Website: home-depot
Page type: account-dashboard
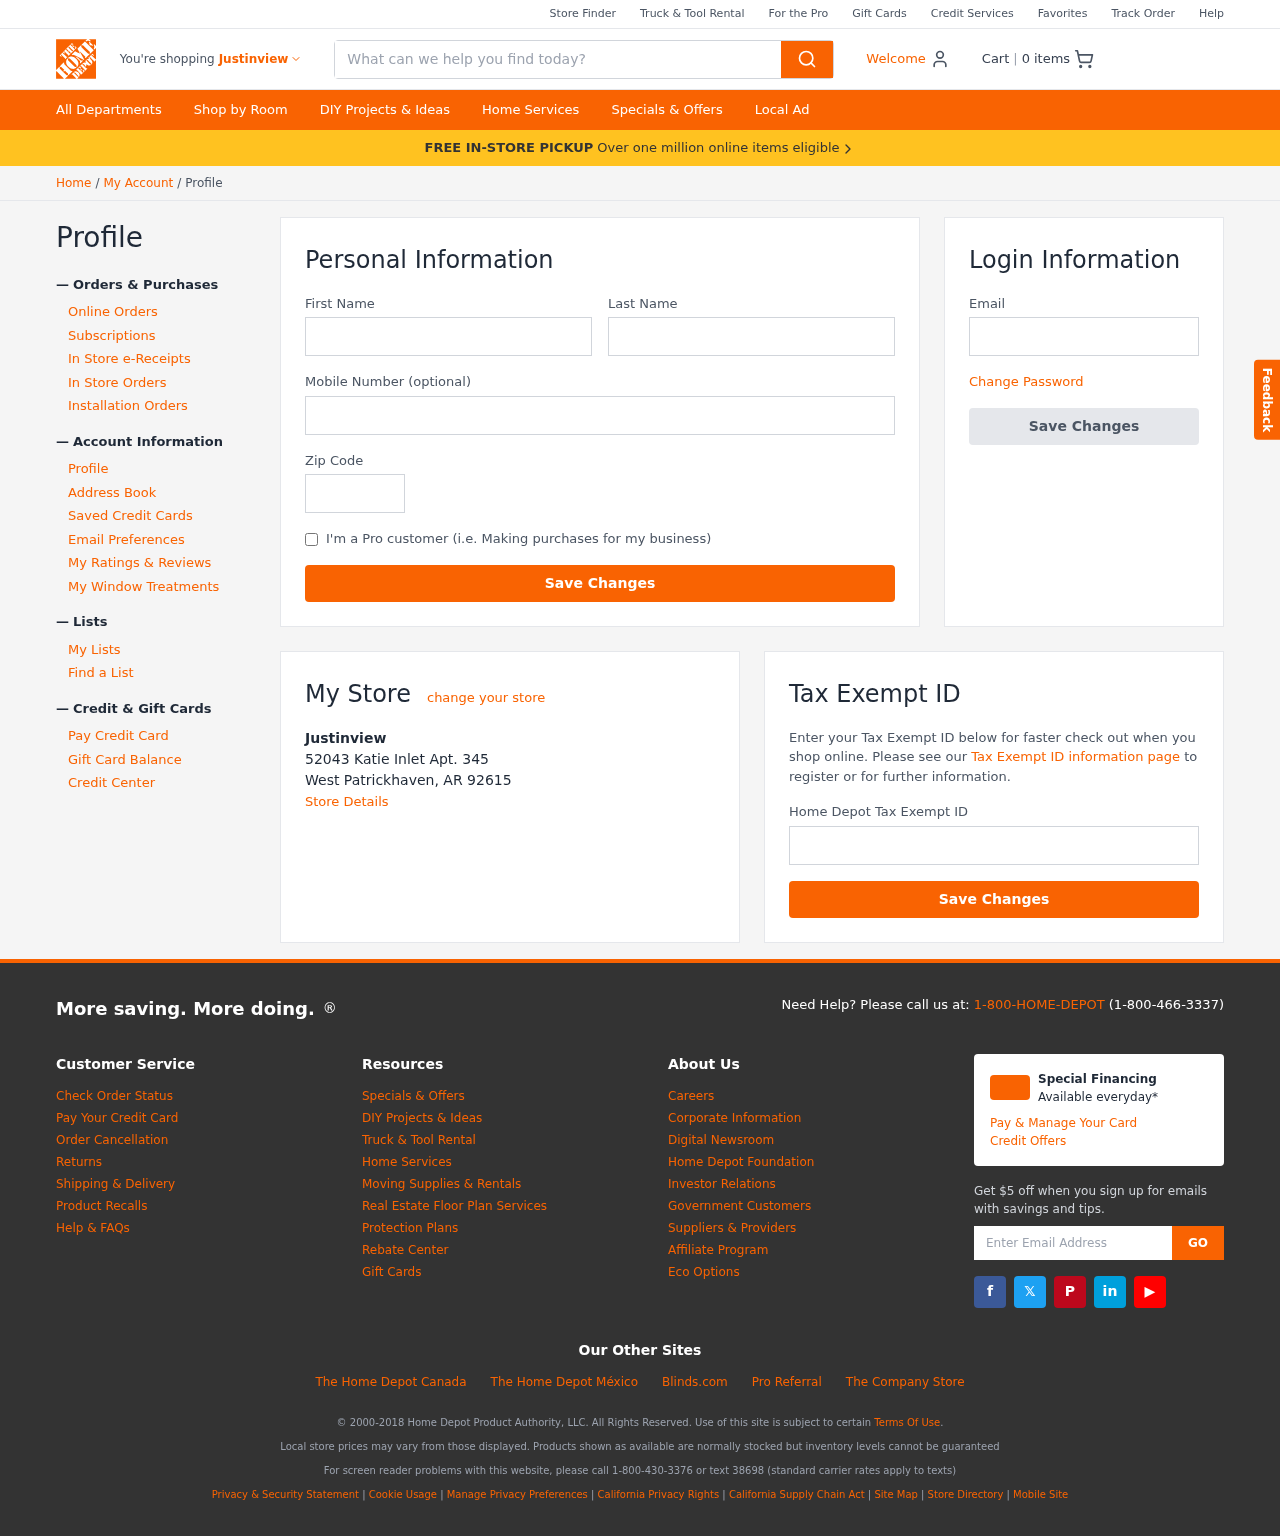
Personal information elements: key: PII_CITY
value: Justinview
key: PII_EMAIL
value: hollybailey@hotmail.com
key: PII_FIRSTNAME
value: Holly
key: PII_LASTNAME
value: Bailey
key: PII_LOCATION1_CITY_STATE_ZIP
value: West Patrickhaven, AR 92615
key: PII_LOCATION1_NAME
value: Justinview
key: PII_LOCATION1_STREET
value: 52043 Katie Inlet Apt. 345
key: PII_PHONE
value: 6268027714
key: PII_POSTCODE
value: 84472
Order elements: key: ORDER_NUM_ITEMS
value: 0
Search elements: key: HEADER_SEARCH
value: What can we help you find today?